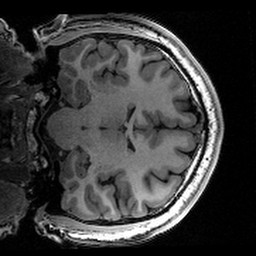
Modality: T1w
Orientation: coronal
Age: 24
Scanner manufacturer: siemens
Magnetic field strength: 3 T
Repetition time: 2.4 s
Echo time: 0.00224 s